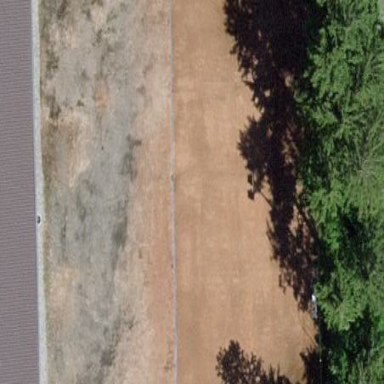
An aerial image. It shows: Sandy tennis court.